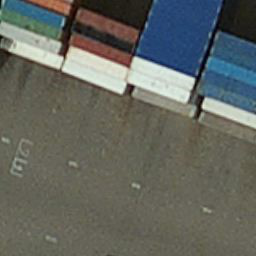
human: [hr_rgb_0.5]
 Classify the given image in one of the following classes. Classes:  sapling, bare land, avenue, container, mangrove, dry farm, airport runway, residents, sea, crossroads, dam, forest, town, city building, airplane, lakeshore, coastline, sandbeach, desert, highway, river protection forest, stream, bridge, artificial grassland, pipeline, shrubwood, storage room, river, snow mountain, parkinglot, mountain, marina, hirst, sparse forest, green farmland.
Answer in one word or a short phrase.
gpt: container